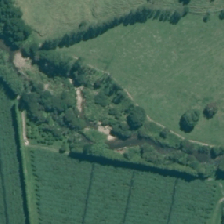
Land cover: deciduous_hardwood